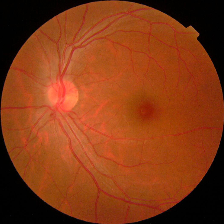
Diabetic retinopathy grade: No DR